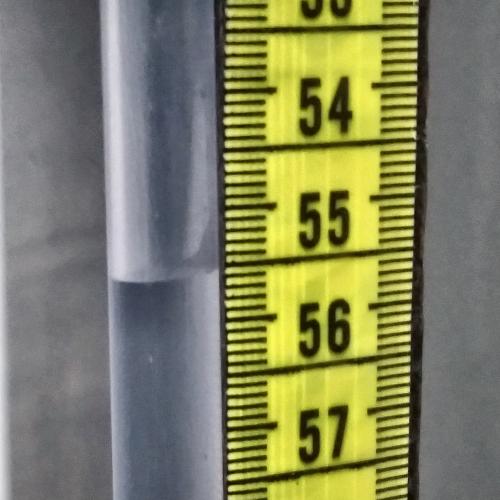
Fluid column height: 55.6 cm